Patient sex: M
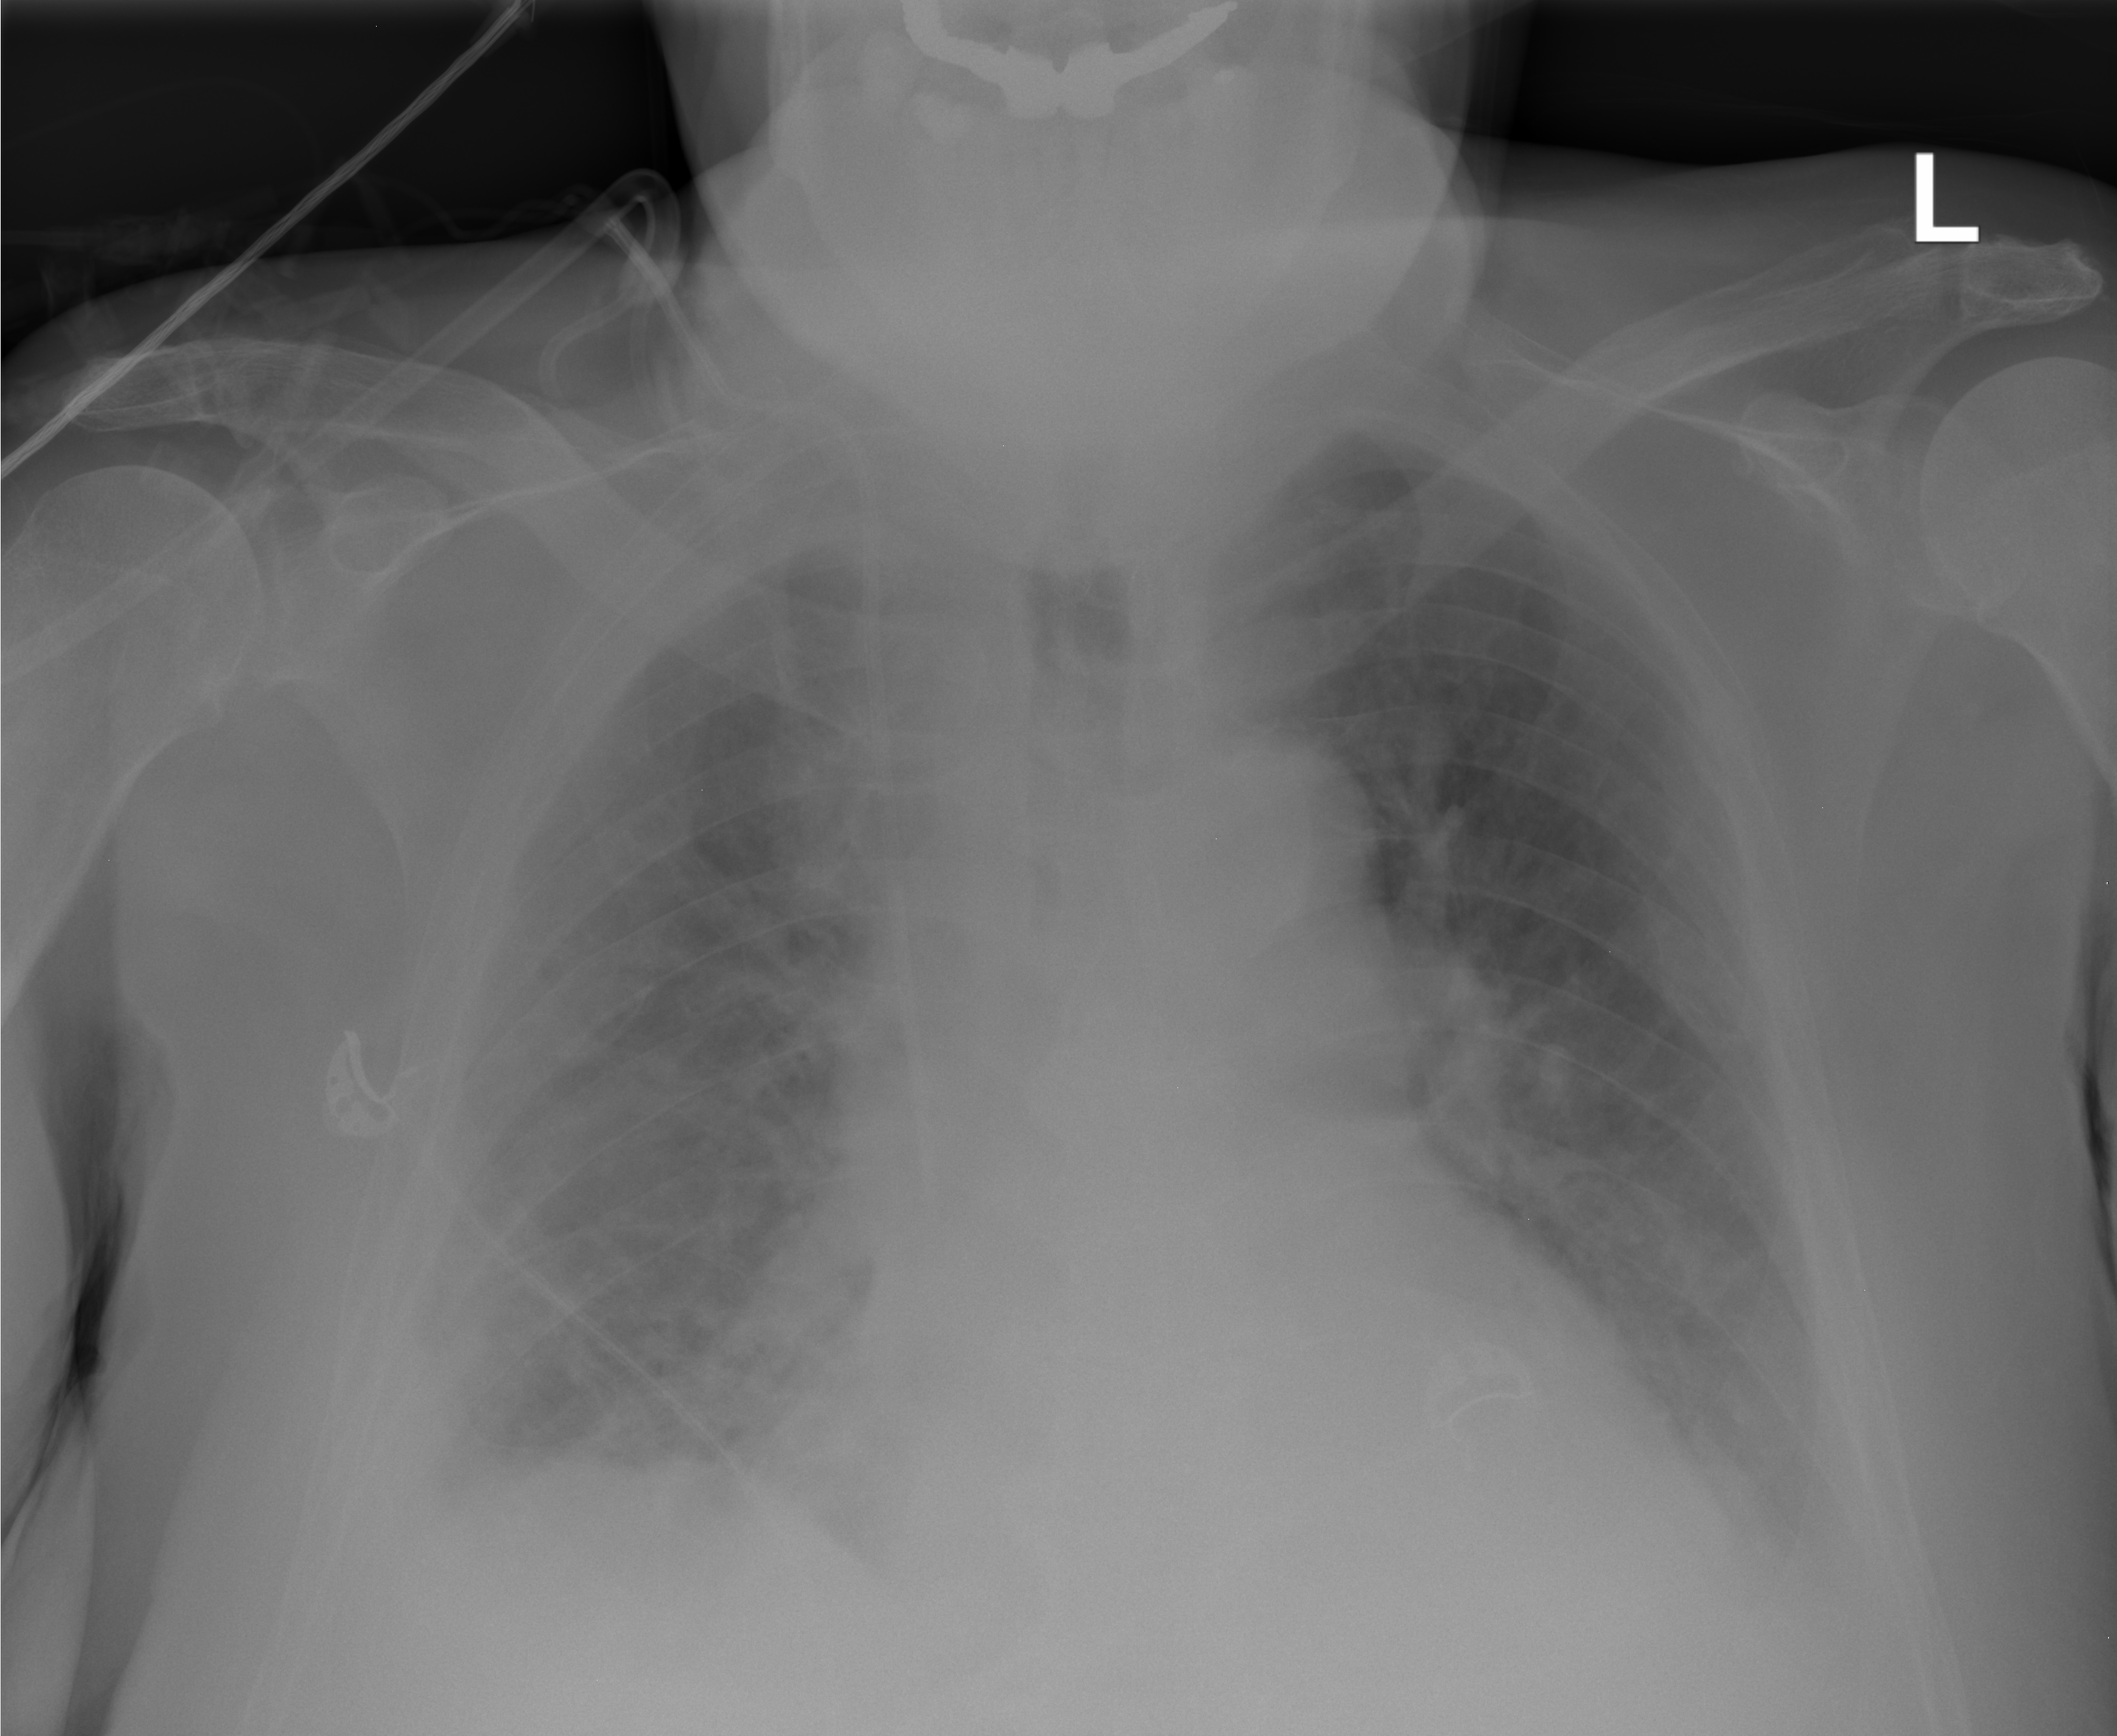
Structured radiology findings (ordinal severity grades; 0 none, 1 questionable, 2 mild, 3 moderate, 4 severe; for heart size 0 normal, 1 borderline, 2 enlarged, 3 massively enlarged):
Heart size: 2
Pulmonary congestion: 1
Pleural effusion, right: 2
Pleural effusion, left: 2
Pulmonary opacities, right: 2
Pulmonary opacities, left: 0
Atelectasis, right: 2
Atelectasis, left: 0